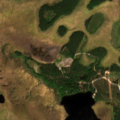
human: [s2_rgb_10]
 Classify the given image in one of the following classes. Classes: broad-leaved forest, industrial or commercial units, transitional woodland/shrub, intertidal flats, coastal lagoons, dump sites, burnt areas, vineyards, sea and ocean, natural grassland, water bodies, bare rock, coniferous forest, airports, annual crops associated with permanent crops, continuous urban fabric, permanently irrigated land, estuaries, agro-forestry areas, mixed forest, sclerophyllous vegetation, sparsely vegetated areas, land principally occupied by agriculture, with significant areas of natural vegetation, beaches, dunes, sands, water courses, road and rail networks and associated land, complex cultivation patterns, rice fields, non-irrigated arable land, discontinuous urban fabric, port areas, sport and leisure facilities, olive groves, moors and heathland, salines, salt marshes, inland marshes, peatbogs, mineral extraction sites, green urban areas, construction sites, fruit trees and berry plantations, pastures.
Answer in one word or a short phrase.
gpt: coniferous forest, peatbogs, water bodies